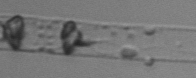
Label: Dactyliosolen_blavyanus